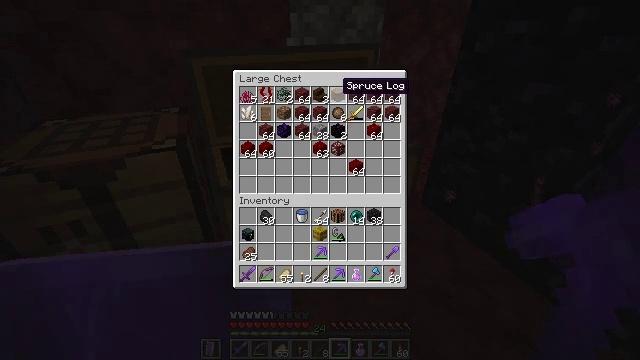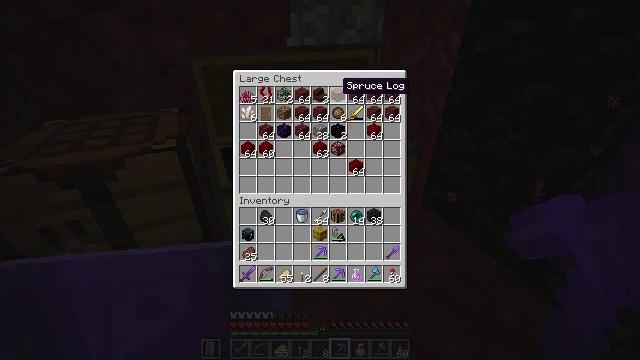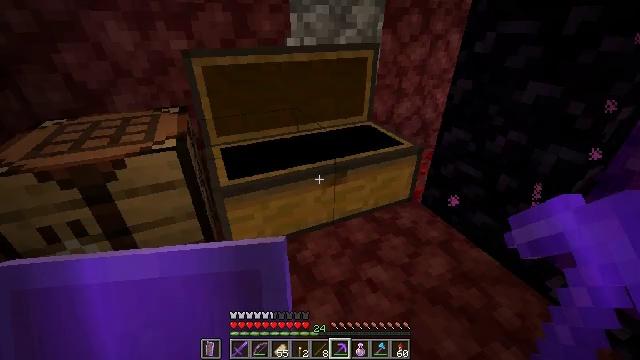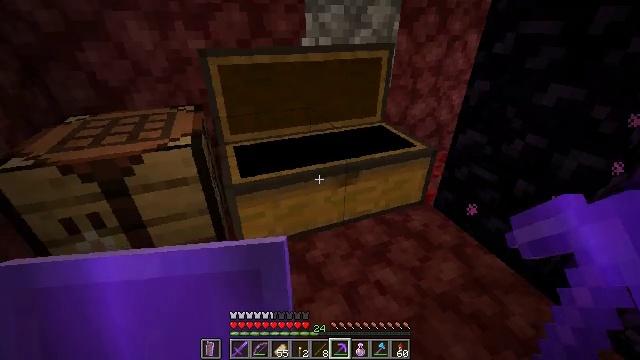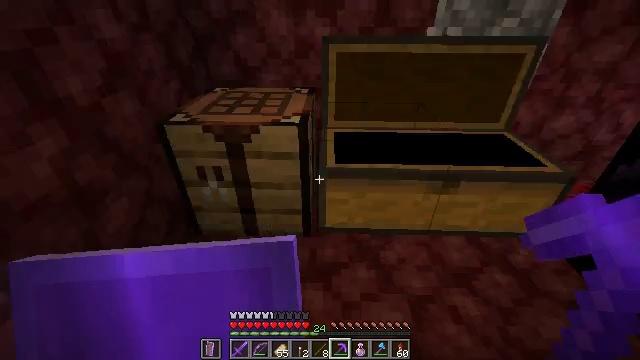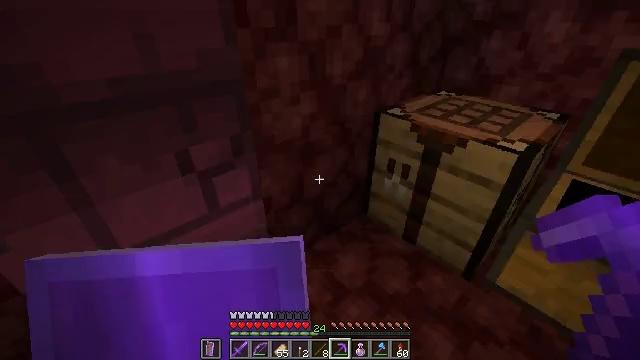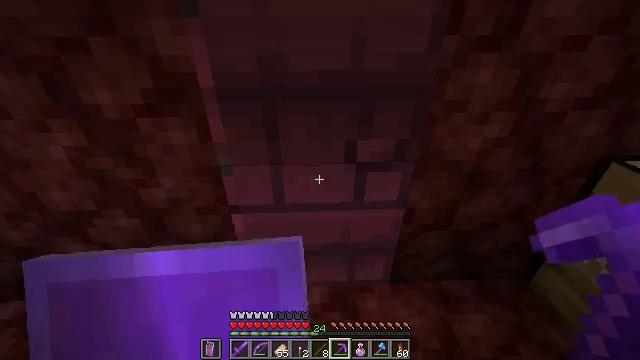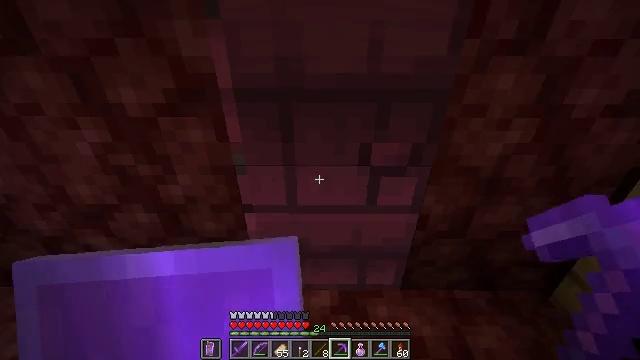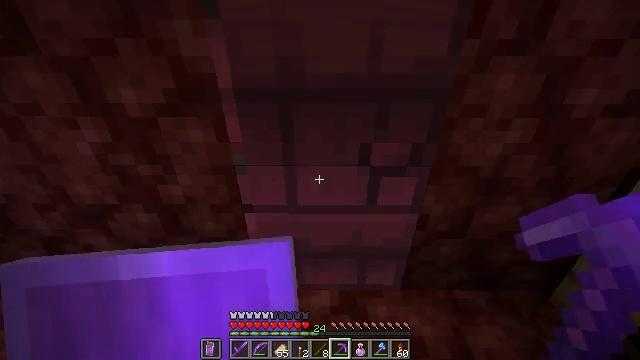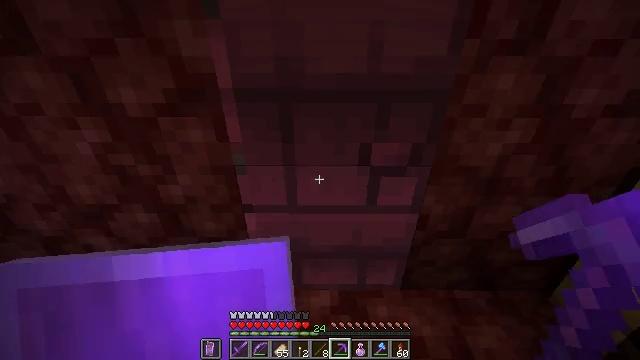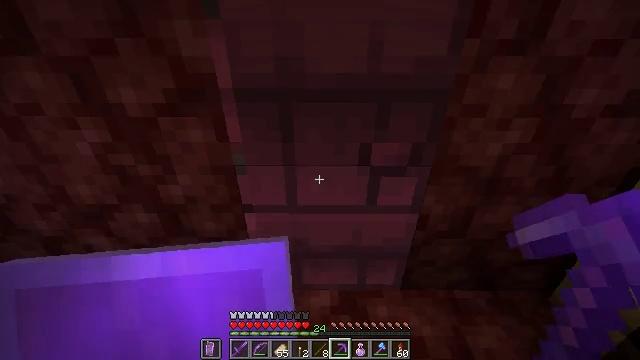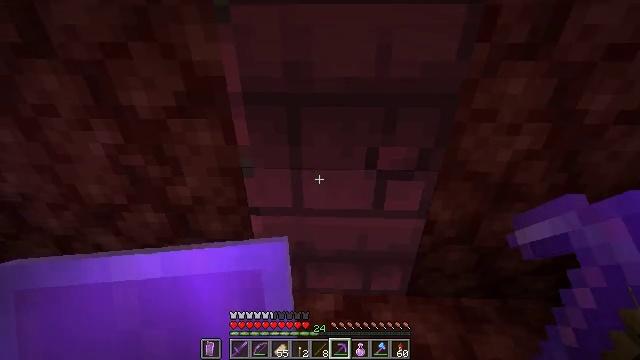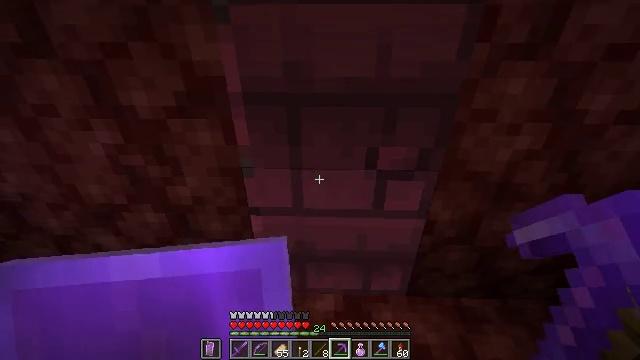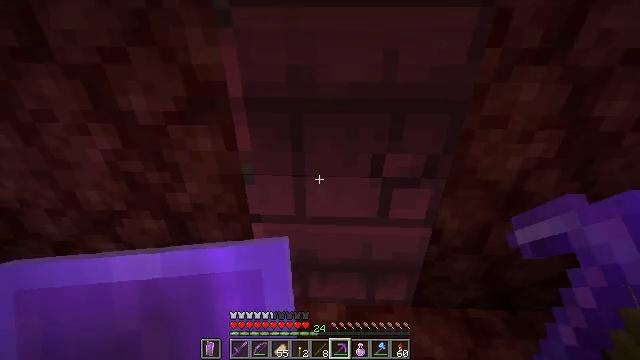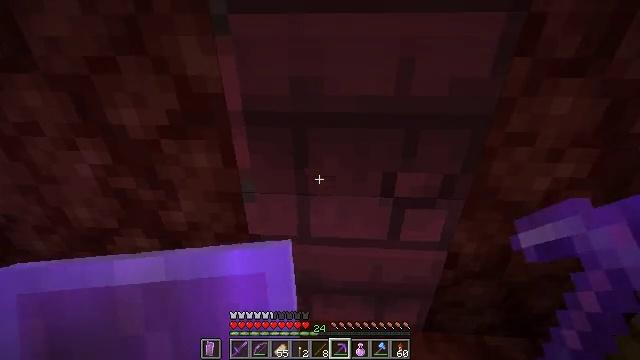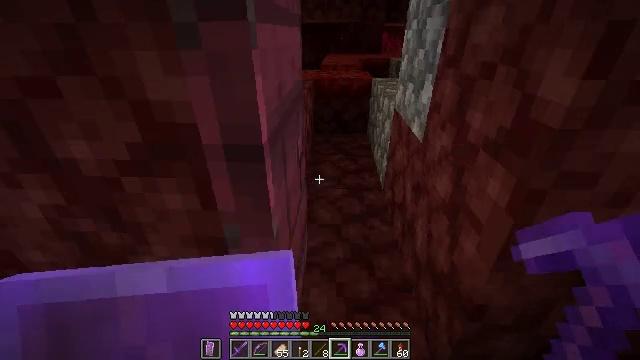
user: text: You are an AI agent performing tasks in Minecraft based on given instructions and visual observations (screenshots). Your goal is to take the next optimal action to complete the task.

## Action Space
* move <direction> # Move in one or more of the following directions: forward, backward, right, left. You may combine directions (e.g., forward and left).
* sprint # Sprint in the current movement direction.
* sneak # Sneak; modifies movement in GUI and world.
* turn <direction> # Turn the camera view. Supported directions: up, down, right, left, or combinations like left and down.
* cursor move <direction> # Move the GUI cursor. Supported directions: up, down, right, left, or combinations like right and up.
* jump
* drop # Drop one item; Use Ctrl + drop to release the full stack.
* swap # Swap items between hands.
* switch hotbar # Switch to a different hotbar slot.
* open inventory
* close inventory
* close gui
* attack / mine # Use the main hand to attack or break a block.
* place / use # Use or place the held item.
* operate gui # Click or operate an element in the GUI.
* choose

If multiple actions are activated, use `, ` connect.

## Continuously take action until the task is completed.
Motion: motion action
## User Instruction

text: Get some blackstone from the ground.
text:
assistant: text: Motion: no_op
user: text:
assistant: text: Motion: no_op
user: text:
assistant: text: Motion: turn left
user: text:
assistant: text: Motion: turn left and down
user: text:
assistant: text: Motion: turn left
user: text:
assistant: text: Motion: turn left and up
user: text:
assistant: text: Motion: turn left
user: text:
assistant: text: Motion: no_op
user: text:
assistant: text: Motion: no_op
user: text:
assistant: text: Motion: no_op
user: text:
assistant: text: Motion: turn left
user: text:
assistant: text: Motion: no_op
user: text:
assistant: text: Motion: move forward
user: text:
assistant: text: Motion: move forward
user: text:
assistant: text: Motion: move forward, use / place
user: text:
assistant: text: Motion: move forward, use / place
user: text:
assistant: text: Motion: move forward, use / place
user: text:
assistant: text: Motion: move forward
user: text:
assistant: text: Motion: move forward
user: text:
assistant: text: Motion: move forward
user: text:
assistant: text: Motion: move forward, turn right and up
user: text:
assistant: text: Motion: move forward, turn right and up
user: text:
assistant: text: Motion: move forward, turn right and up
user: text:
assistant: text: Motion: move forward, turn right and up
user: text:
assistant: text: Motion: move forward, turn right and up
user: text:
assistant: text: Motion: move forward, turn right
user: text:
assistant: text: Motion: move forward
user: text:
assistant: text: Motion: move forward
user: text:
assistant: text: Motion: move forward, turn left and up
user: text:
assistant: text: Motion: move forward, turn left and up